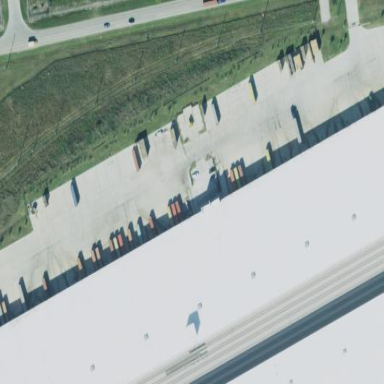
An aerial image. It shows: Warehouse.